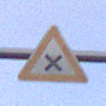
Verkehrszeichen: KreuzungOderEinmuendung
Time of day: MorningAfternoon
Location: Outdoor (Urban)
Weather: PartlyCloudy
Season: NotSpecified
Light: Natural